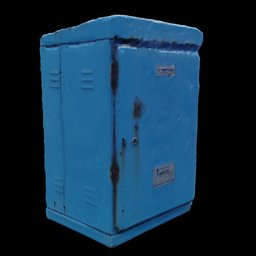
Label: mechanical